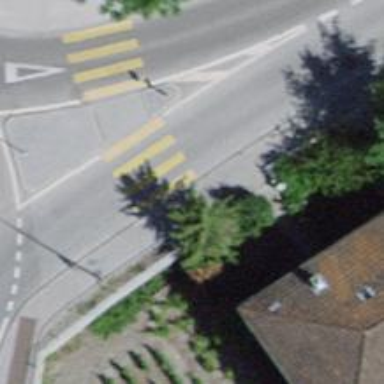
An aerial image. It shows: Kerb serving as barrier.